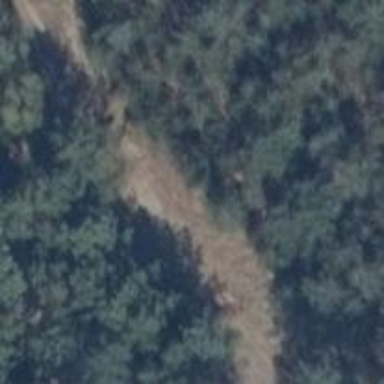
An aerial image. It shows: Grassy track road with grade 4 track type.